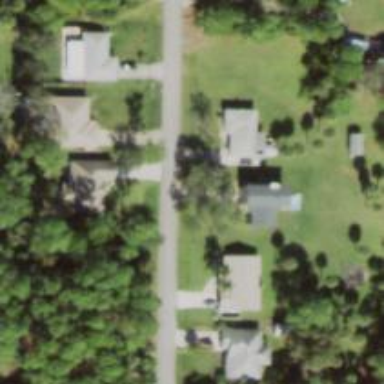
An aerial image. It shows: Driveway.